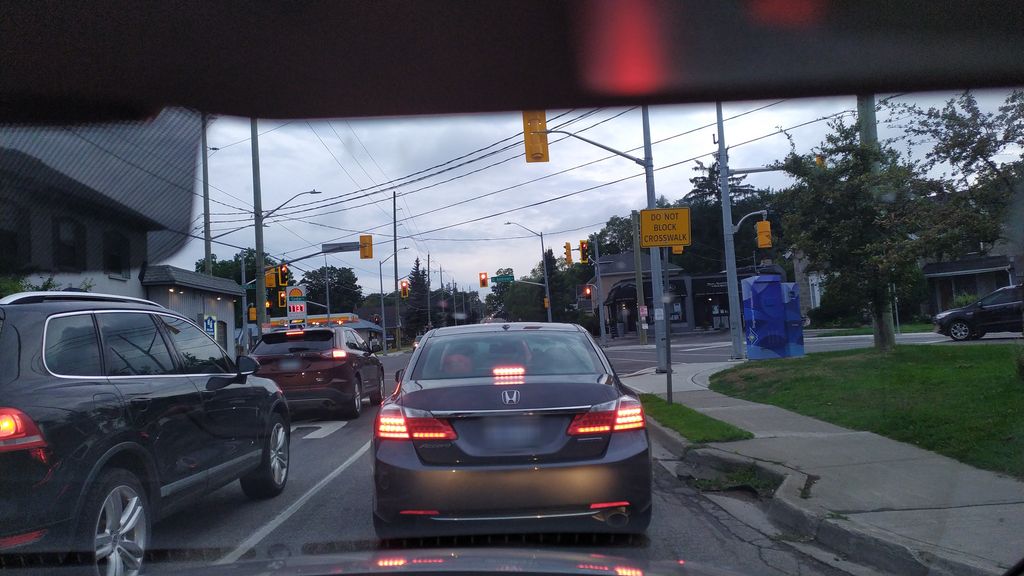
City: kitchener-waterloo